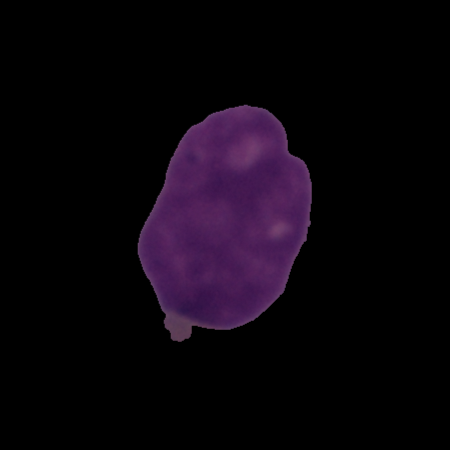
Label: cancer